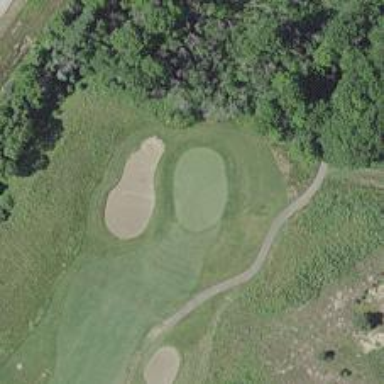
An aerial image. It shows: Golf hole.